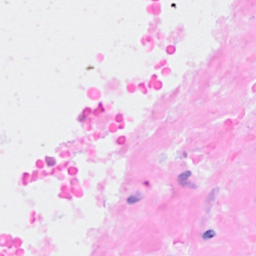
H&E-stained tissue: Breast